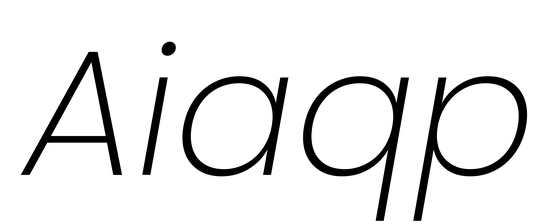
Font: Poppins-ExtraLightItalic